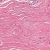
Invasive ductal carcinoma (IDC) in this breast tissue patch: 0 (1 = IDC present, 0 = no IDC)